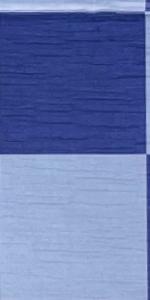
Label: Empty